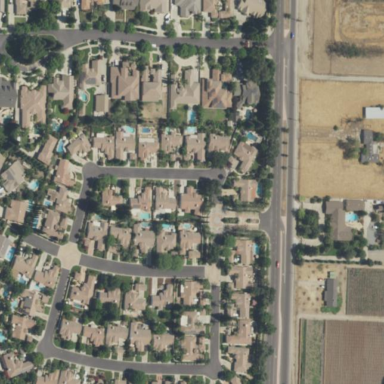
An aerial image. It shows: Single-family residential neighbourhood.